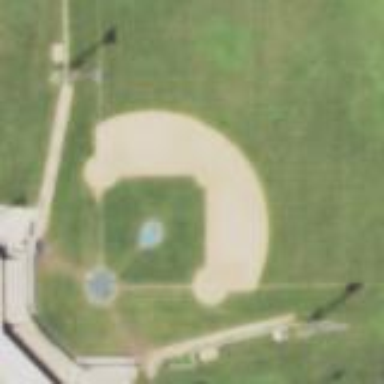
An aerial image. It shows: Baseball pitch for leisure land.